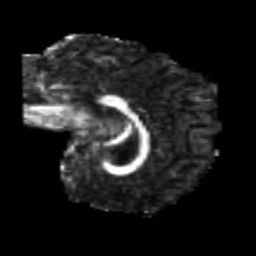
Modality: FA
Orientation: sagittal
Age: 21
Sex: female
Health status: healthy
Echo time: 0.074 s